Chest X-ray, PA view. Patient: 54 years old, sex F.
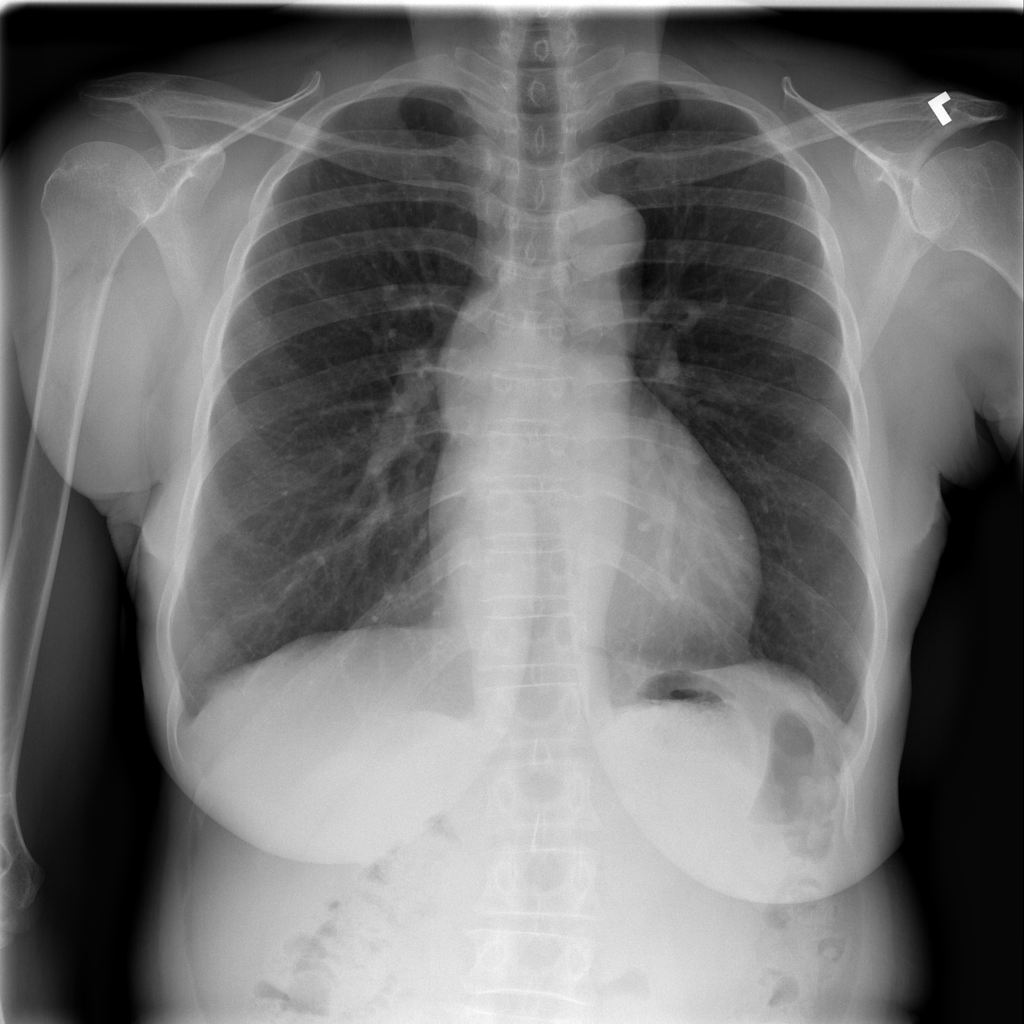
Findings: Infiltration